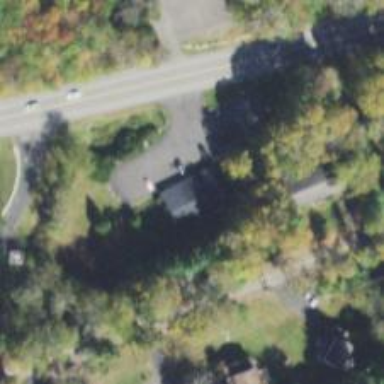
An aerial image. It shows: Veterinary facility.